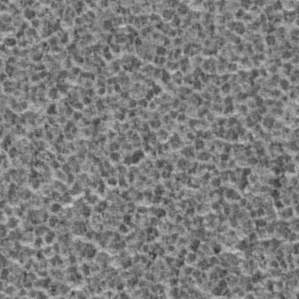
Label: frost